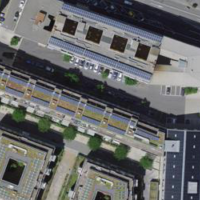
EUNIS habitat code: 54
Species observed at this site:
Juglans regia